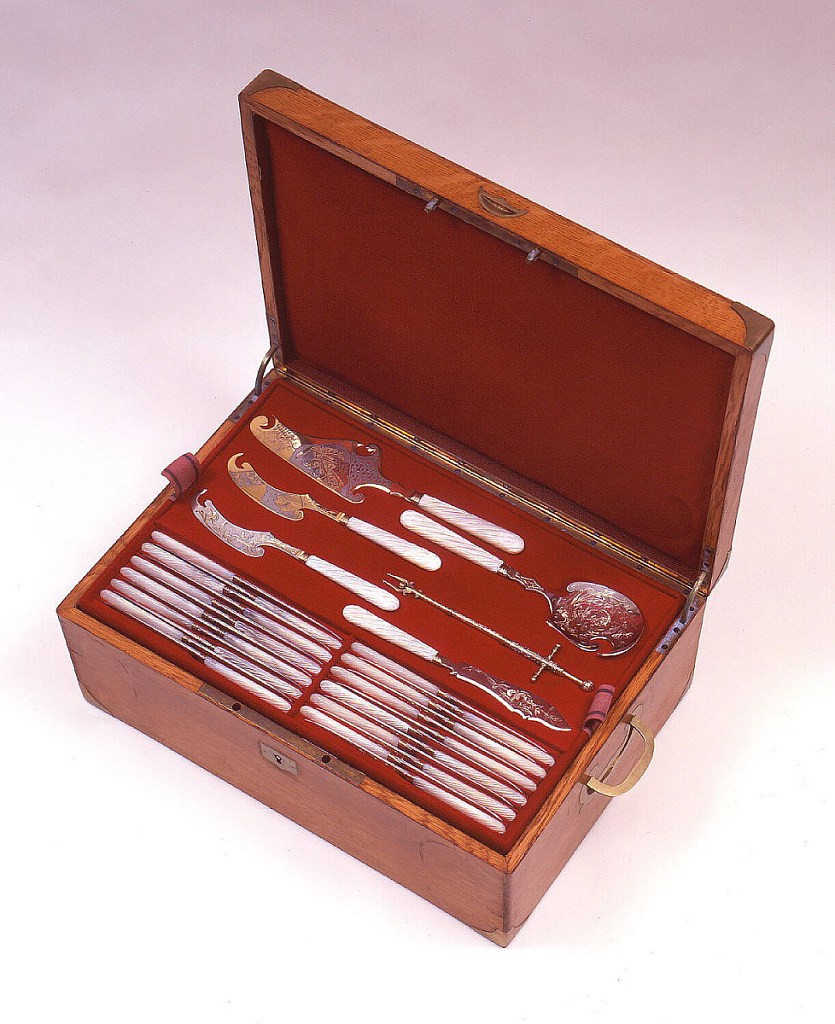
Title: Box
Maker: Unknown
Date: ca. 1890
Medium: oak, brass, metal, felt, leather
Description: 1996-56-1/81: Eighty-one piece dessert service consisting of var...;     1996-56-1: Oval bowl with plain narrow stem. Stem continues t...;     1996-56-10: Four tined fork with thin tines. Plain narrow stem...;     1996-56-11: Oval bowl with plain narrow stem. Stem continues t...;     1996-56-12: Four tined fork with thin tines. Plain narrow stem...;     1996-56-13: Oval bowl with plain narrow stem. Stem continues t...;     1996-56-14: Four tined fork with thin tines. Plain narrow stem...;     1996-56-15: Oval bowl with plain narrow stem. Stem continues t...;     1996-56-16: Four tined fork with thin tines. Plain narrow stem...;     1996-56-17: Oval bowl with plain narrow stem. Stem continues t...;     1996-56-18: Four tined fork with thin tines. Plain narrow stem...;     1996-56-19: Oval bowl with plain narrow stem. Stem splits to f...;     1996-56-2: Four tined fork with thin tines. Plain narrow stem...;     1996-56-20: Four tined fork with thin tines. Plain narrow stem...;     1996-56-21: Oval bowl with plain narrow stem. Stem continues t...;     1996-56-22: Four tined fork with thin tines. Plain narrow stem...;     1996-56-23: Oval bowl with plain narrow stem. Stem continues t...;     1996-56-24: Four tined fork with thin tines. Plain narrow stem...;     1996-56-25: Oval bowl with plain narrow stem. Stem continues t...;     1996-56-26: Oval bowl with plain narrow stem. Stem continues t...;     1996-56-27: Oval bowl with plain narrow stem. Stem continues t...;     1996-56-28: Oval bowl with plain narrow stem. Stem continues t...;     1996-56-29: Oval bowl with plain narrow stem. Stem continues t...;     1996-56-3: Oval bowl with plain narrow stem. Stem continues t...;     1996-56-30: Oval bowl with plain narrow stem. Stem continues t...;     1996-56-31: Oval bowl with plain narrow stem. Stem continues t...;     1996-56-32: Oval bowl with plain narrow stem. Stem continues t...;     1996-56-33: Oval bowl with plain narrow stem. Stem continues t...;     1996-56-34: Oval bowl with plain narrow stem. Stem continues t...;     1996-56-35: Oval bowl with plain narrow stem. Stem continues t...;     1996-56-36: Oval bowl with plain narrow stem. Stem continues t...;     1996-56-37: Tongs with oval finger loops, supported by foliate...;     1996-56-38: Scissors with irregular oval finger loops formed o...;     1996-56-39-a,b: Pair of cake tongs consisting of separatable sides...;     1996-56-4: Four tined fork with thin tines. Plain narrow stem...;     1996-56-41: Rounded deep bowl with pierced openwork covering i...;     1996-56-42: Bowl formed of three large leaves in trefoil shape...;     1996-56-43: Oval shaped bowl. Handle formed in the shape of a ...;     1996-56-44: Three wide tines with pointed tips, in flared trid...;     1996-56-45: Two tined fork. Tines flaring outwards to pointed ...;     1996-56-46: Triangular shaped bowl. At neck, relief clam shell...;     1996-56-47: Deep round bowl, thin neck and stem with plain sur...;     1996-56-48: Axe-shaped blade with curved cutting edge, turning...;     1996-56-49: Spade shaped server with flat square head with bev...;     1996-56-5: Oval bowl with plain narrow stem. Stem continues t...;     1996-56-50: Oval shaped bowl, narrow stem, leading to large le...;     1996-56-51: Oval shaped bowl, narrow stem, leading to large tr...;     1996-56-52: One of twelve dessert knives. Rectangular blade wi...;     1996-56-53: One of twelve dessert knives. Rectangular blade wi...;     1996-56-54: One of twelve dessert knives. Rectangular blade wi...;     1996-56-55: One of twelve dessert knives. Rectangular blade wi...;     1996-56-56: One of twelve dessert knives. Rectangular blade wi...;     1996-56-57: One of twelve dessert knives. Recta